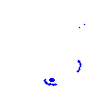
Particle: electron